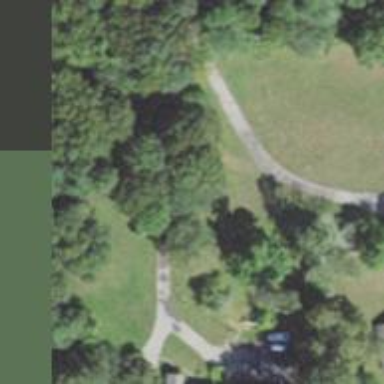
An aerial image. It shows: Residential driveway designated as service road.